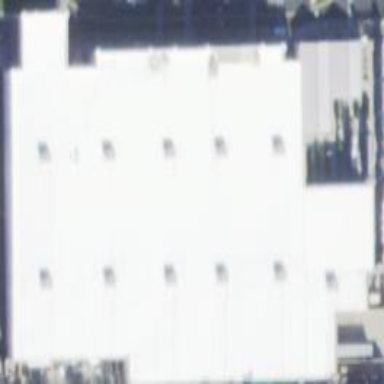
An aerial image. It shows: Commercial building.